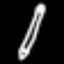
Label: pencil